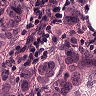
Metastatic tissue present: yes